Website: macys
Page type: delivery-shipping
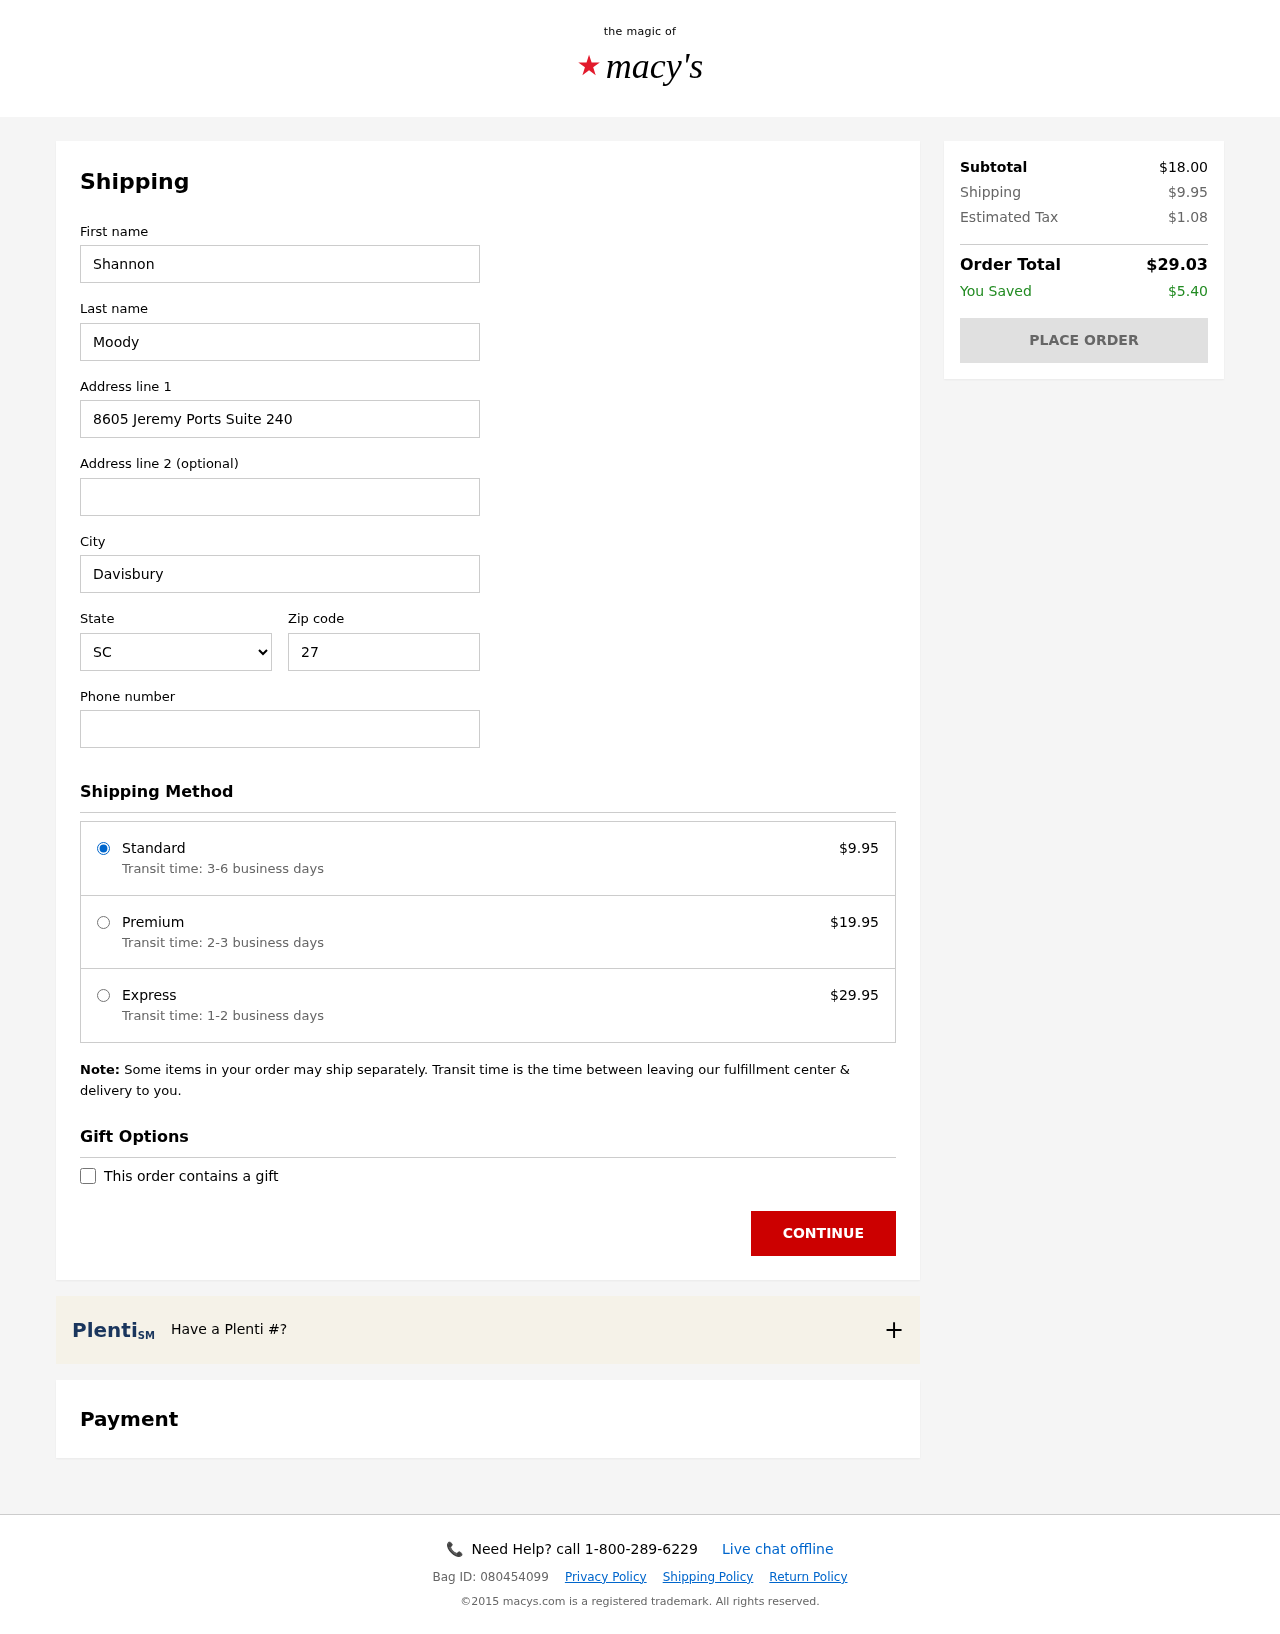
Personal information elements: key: PII_CITY
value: Davisbury
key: PII_FIRSTNAME
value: Shannon
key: PII_LASTNAME
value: Moody
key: PII_PHONE
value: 3984526946
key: PII_POSTCODE
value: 27371
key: PII_STATE_ABBR
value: SC
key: PII_STREET
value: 8605 Jeremy Ports Suite 240
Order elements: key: ORDER_SHIPPING_COST
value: $9.95
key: ORDER_SHIPPING_PREMIUM
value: $19.95
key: ORDER_SHIPPING_EXPRESS
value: $29.95
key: ORDER_SUBTOTAL
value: $18.00
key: ORDER_TAX
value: $1.08
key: ORDER_TOTAL
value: $29.03
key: ORDER_SAVINGS
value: $5.40